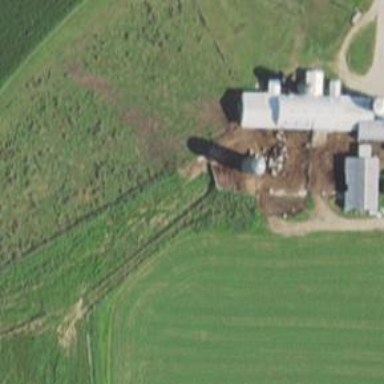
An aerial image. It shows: Silo.